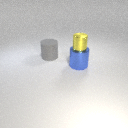
large gray rubber cylinder behind large blue metal cylinder